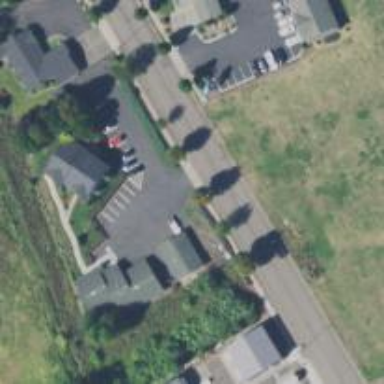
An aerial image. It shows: Unclassified road with sidewalk on the left.